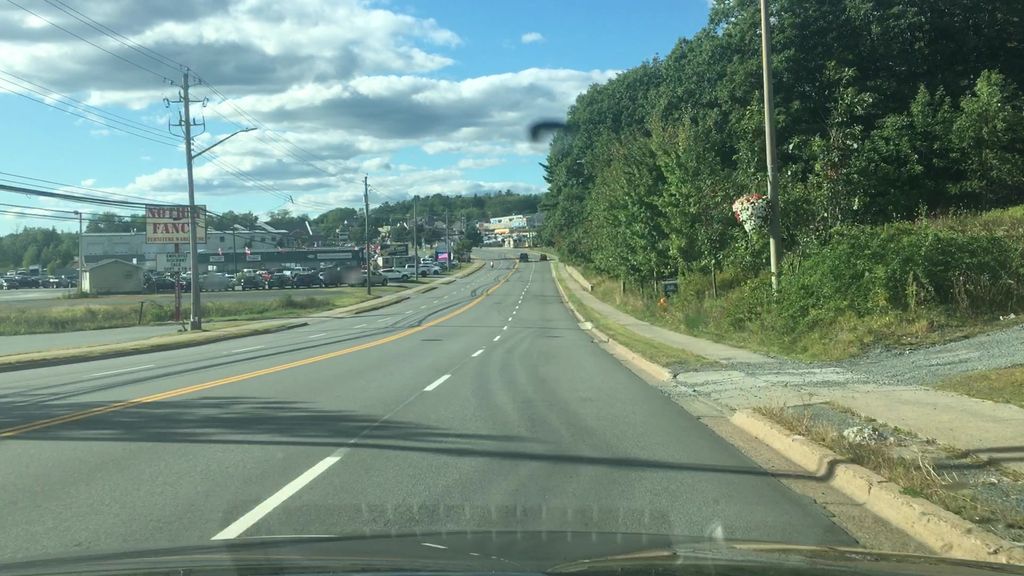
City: halifax